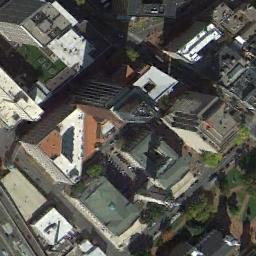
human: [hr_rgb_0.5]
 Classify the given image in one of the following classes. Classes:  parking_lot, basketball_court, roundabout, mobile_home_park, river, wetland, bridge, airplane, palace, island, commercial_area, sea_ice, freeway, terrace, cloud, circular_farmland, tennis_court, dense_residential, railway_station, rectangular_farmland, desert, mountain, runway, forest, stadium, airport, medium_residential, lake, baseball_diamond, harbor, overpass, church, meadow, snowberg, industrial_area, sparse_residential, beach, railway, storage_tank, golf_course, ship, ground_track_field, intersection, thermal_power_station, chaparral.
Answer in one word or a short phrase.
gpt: commercial_area